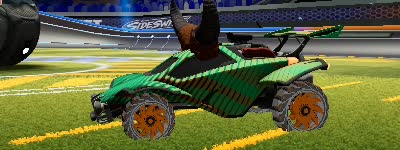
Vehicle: octane